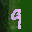
Label: 9